Question: Please click on this link for the image of the excel sheet containing the data:
<URL>

I have a list of task codes in column A.
During each task I will gain a certain competencies. Each competency listed in column C or E is gained during the tasks listed in columns D and F respectively.
Now I need a formula to tell me on column B (COMPETENCIES), which of the competencies are gained during each task of column A. For example for Task A2 (MSC) I expect to see "Tech1,Tech2,Tech3,Tech4,PS1,PS2,PS3" in column B (B2).
I suppose I should treat task codes in column A as strings that should be looked for in the cell contents of columns D and F and when found in any cell of those columns, the corresponding competency should be copied from the same row on the column to the left of the cell, into column B. And then all these entries should be separated by commas in each cell of column B (if there is more than one competency met during task A2).
Can you help me please?
Many Thanks,
Hamid
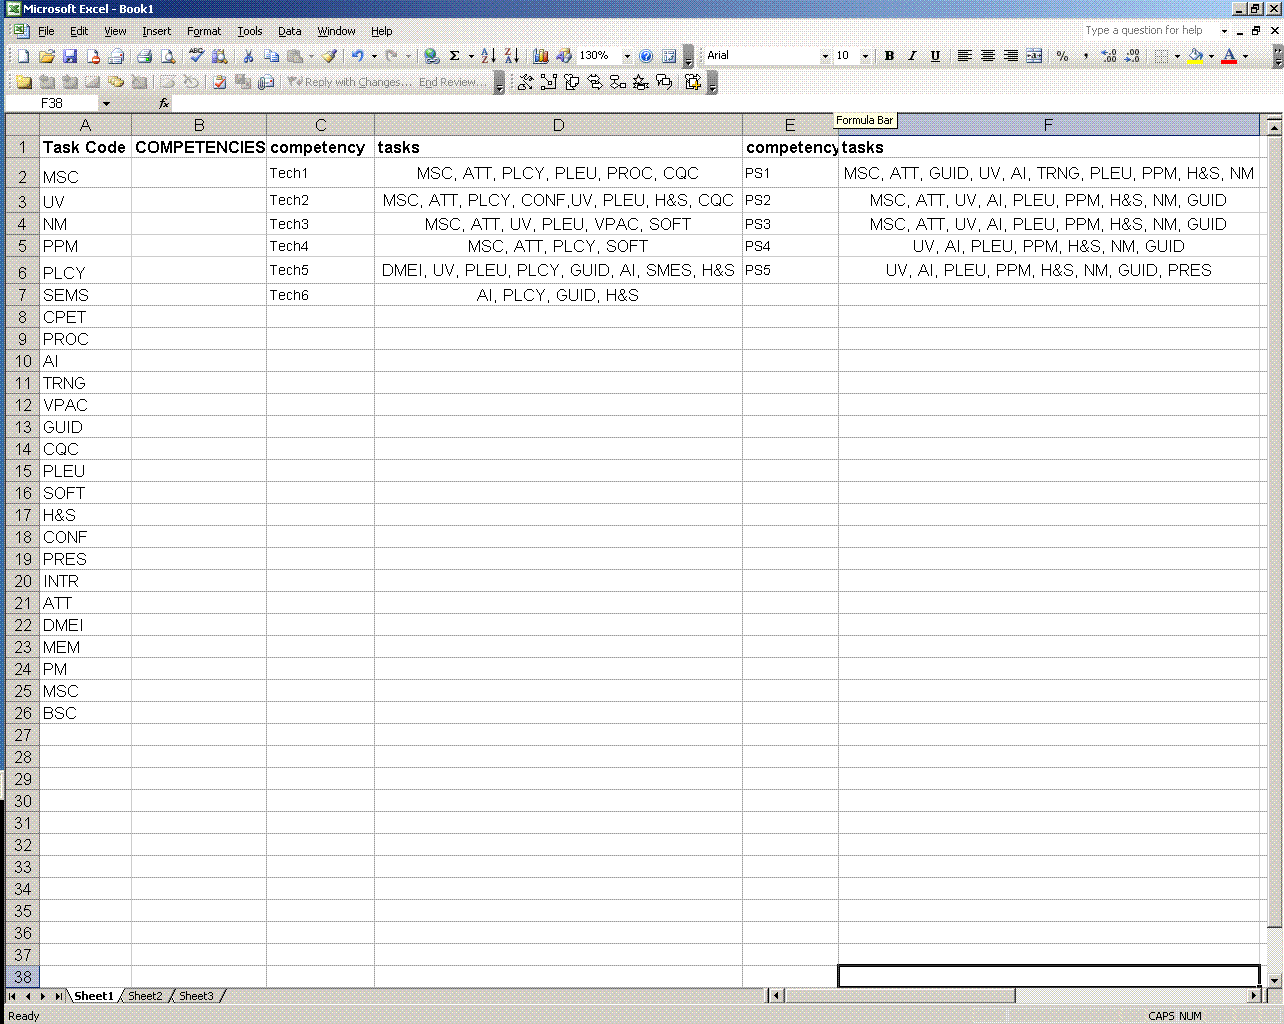
Answer: I agree with the comments: this is a task for VBA.
I typed your GIF into a worksheet. I have made no attempt to fix what I believe are errors. For example, Column A contains "SEMS" but column D contains "SMES".
Step 1 of the routine below is to work down columns C and D then columns E and F and accumulates the data in an array of structures. The objective is to reverse the relationships to give:
'''
MSC Tech1 Tech2 ...
ATT Tech1 Tech2 ...
: :
'''
The result is them placed in column B.
The first step is quite complicated. I hope I have included enough comments for you to understand my code. Work through it slowly and come back with questions is necessary.
'''
Option Explicit
' VBA as intrinsic data types : string, long, double, etc.
' You can declare an array of longs, say.
' The size of an array can be fixed when it is declared:
' Dim A(1 To 5) As Long
' or it can be declared as dynamic and then resized as necessary:
' Dim A() As Long
' ReDim A(1 to 5) ' Initialise A with five entries
' ReDim Preserve A(1 to 10) ' Preserve the first five entries in A
' ' and add another 5.
'
' Sometimes a more complex structure is required. For this problem we need
' to build a list of Tasks with a list of Competencies against each Task.
' VBA allows us to to define the necessary structure as a "User Type"
' Define a user type consisting of a Task name and an array of Competencies
Type typTaskComp
Task As String
Comp() As String
End Type
' Declare array in which Tasks and Competencies are
' accumulated as a dynamic array of type typTaskComp.
Dim TaskComp() As typTaskComp
Dim InxTaskCrntMax As Long
Sub MatchTaskToCompetencies()
Dim CompListCrnt As String
Dim InxCompCrnt As Long ' Index for Competencies for a Task
Dim InxTaskCrnt As Long ' Index for Tasks
Dim RowCrnt As Long
Dim TaskCrnt As String
ReDim TaskComp(1 To 10) ' Initialise TaskComp for 10 Tasks
InxTaskCrntMax = 0 ' The last currently used row in TaskComp. That
' is, no rows are currently used.
' Load array TaskComp() from the sheet
Call DecodeCompencyTask("Sheet1", 3, 4)
Call DecodeCompencyTask("Sheet1", 5, 6)
' The format and contents of TaskComp is now:
' Competency ...
' Task 1 2 3 4 5 ...
' 1 MSC Tech1 Tech2 Tech3 Tech4 PS1
' 2 ATT Tech1 Tech2 Tech3 Tech4 PS1
' 3 PLCY Tech1 Tech2 Tech4 Tech5 Tech6
' : :
' Display contents of TaskComp() to Immediate window
For InxTaskCrnt = 1 To InxTaskCrntMax
Debug.Print Left(TaskComp(InxTaskCrnt).Task & Space(5), 6);
For InxCompCrnt = 1 To UBound(TaskComp(InxTaskCrnt).Comp)
If TaskComp(InxTaskCrnt).Comp(InxCompCrnt) = "" Then
Exit For
End If
Debug.Print Left(TaskComp(InxTaskCrnt).Comp(InxCompCrnt) & Space(5), 6);
Next
Debug.Print
Next
' Now place lists of Competencies in Column 2 against appropriate Task
RowCrnt = 2
With Worksheets("Sheet1")
TaskCrnt = .Cells(RowCrnt, 1).Value
Do While TaskCrnt <> ""
For InxTaskCrnt = 1 To InxTaskCrntMax
If TaskCrnt = TaskComp(InxTaskCrnt).Task Then
' Have found row in TaskComp that matches this row in worksheet
' Merge list of Competencies into a list separated by commas
CompListCrnt = Join(TaskComp(InxTaskCrnt).Comp, ",")
' Empty entries at the end of TaskComp(InxTaskCrnt).Comp will
' result in trailing commas. Remove them.
Do While Right(CompListCrnt, 1) = ","
CompListCrnt = Mid(CompListCrnt, 1, Len(CompListCrnt) - 1)
Loop
' and place in column 2
.Cells(RowCrnt, 2).Value = CompListCrnt
Exit For
End If
Next
RowCrnt = RowCrnt + 1
TaskCrnt = .Cells(RowCrnt, 1).Value
Loop
End With
End Sub
Sub DecodeCompencyTask(WShtName As String, ColComp As Long, ColTask As Long)
' Sheet WShtName contains two columns numbered ColComp and ColTask, Column
' ColComp contains one Competency per cell. Column ColTask holds a comma
' separated list of Tasks per cell. For each row, the Competency is gained
' by performing any of the Tasks.
' Scan the two columns. If a Task is missing from TaskComp() prepare a row
' for it. Add the Competency to the new or existing row for the Task.
Dim CompCrnt As String
Dim Found As Boolean
Dim InxCompCrnt As Long ' Index for Competencies for a Task
Dim InxTaskCrnt As Long ' Index for Tasks
Dim RowCrnt As Long
Dim TaskCrnt As Variant
Dim TaskList() As String
With Worksheets(WShtName)
RowCrnt = 2
Do While .Cells(RowCrnt, ColComp).Value <> ""
CompCrnt = .Cells(RowCrnt, ColComp).Value ' Extract Competency
' Remove any spaces from Task List and then split it
' so there is one Task per entry in TaskList.
TaskList = Split(Replace(.Cells(RowCrnt, ColTask).Value, " ", ""), ",")
' Process each task in TaskList
For Each TaskCrnt In TaskList
Found = False
' Look for current Task in existing rows
For InxTaskCrnt = 1 To InxTaskCrntMax
If TaskComp(InxTaskCrnt).Task = TaskCrnt Then
Found = True
Exit For
End If
Next
If Not Found Then
' New Task found. Prepare new row with Task but no
' Competencies
InxTaskCrntMax = InxTaskCrntMax + 1
If InxTaskCrntMax > UBound(TaskComp) Then
' No free rows in TaskComp. Add some more rows
ReDim Preserve TaskComp(1 To UBound(TaskComp) + 10)
End If
InxTaskCrnt = InxTaskCrntMax
TaskComp(InxTaskCrnt).Task = TaskCrnt
ReDim TaskComp(InxTaskCrnt).Comp(1 To 5)
' Rely on array entries being initialised to ""
End If
Found = False
' Look for an empty Competency slot in current row of TaskComp
For InxCompCrnt = 1 To UBound(TaskComp(InxTaskCrnt).Comp)
If TaskComp(InxTaskCrnt).Comp(InxCompCrnt) = "" Then
Found = True
Exit For
End If
Next
If Not Found Then
' Row is full. Add some extra entries and set InxCompCrnt to
' first of these new entries.
InxCompCrnt = 1 + UBound(TaskComp(InxTaskCrnt).Comp)
ReDim Preserve TaskComp(InxTaskCrnt).Comp(1 _
To UBound(TaskComp(InxCompCrnt).Comp) + 5)
End If
TaskComp(InxTaskCrnt).Comp(InxCompCrnt) = CompCrnt
InxCompCrnt = InxCompCrnt + 1
Next
RowCrnt = RowCrnt + 1
Loop
End With
End Sub
'''